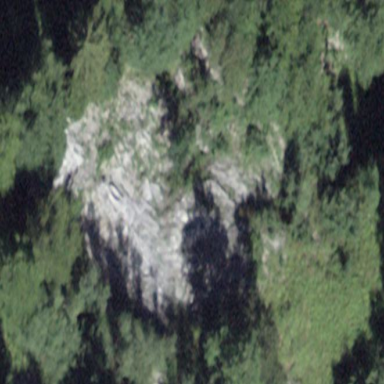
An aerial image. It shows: Landscape of bare rock.